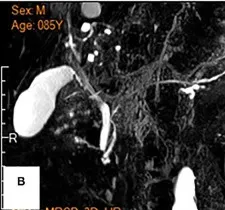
Reprensentative images of magnetic resonance cholangiopancreatography.
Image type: radiology (mri)